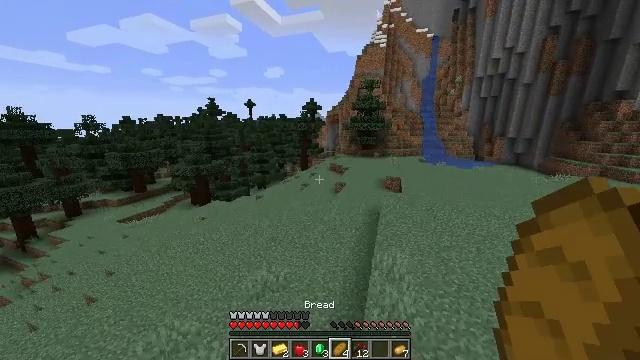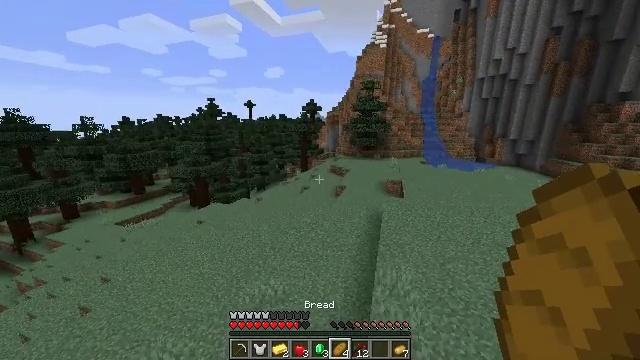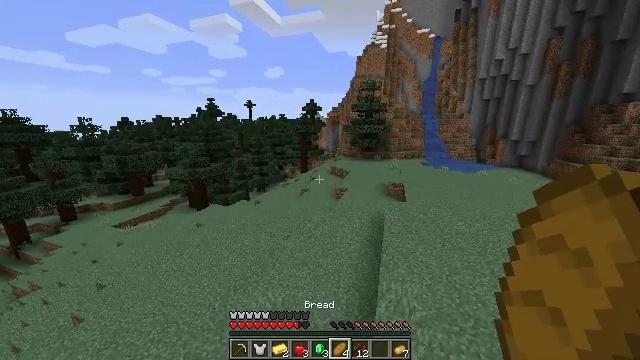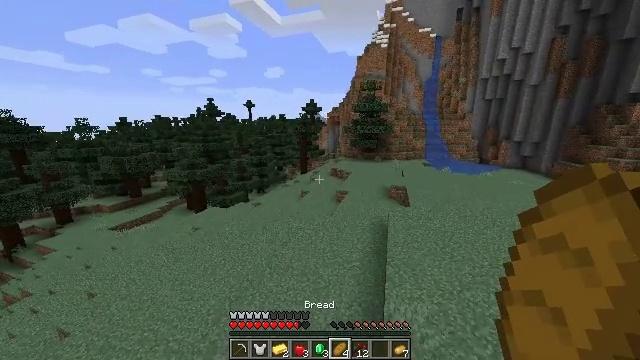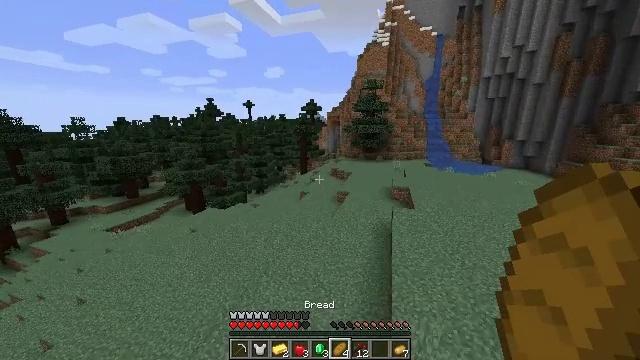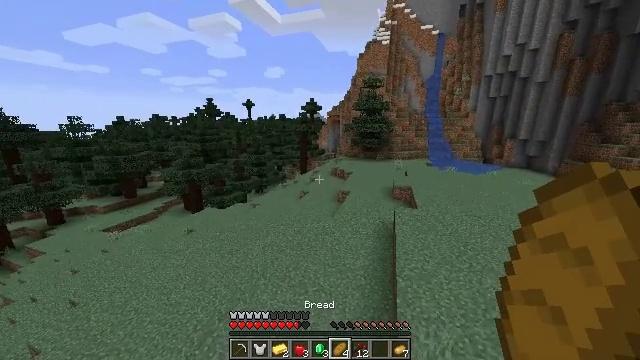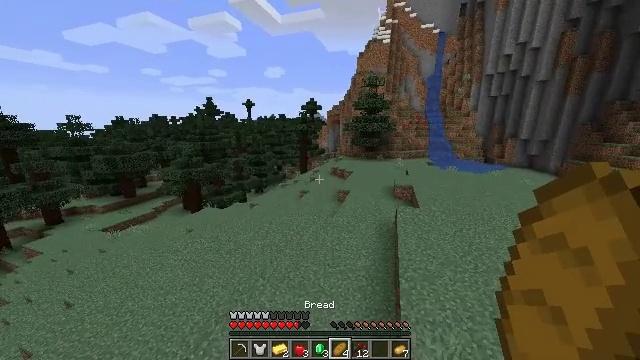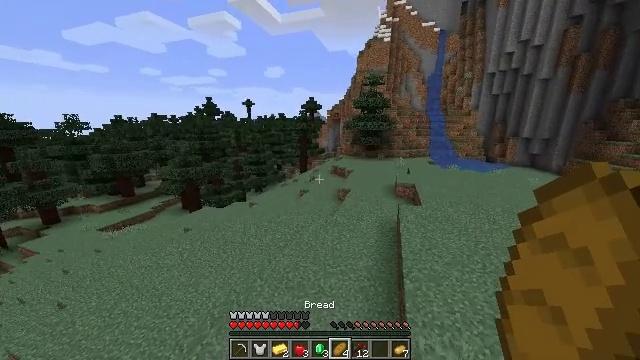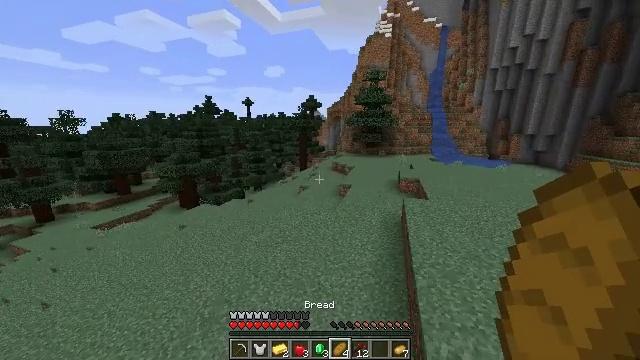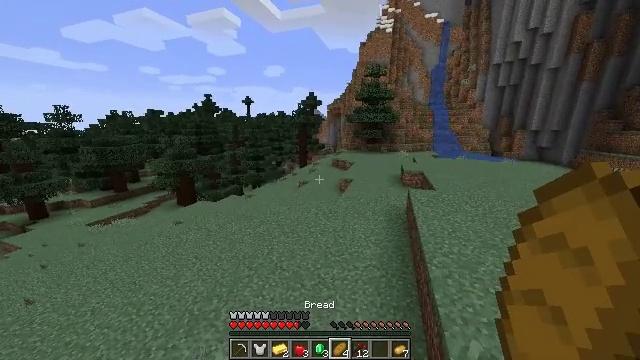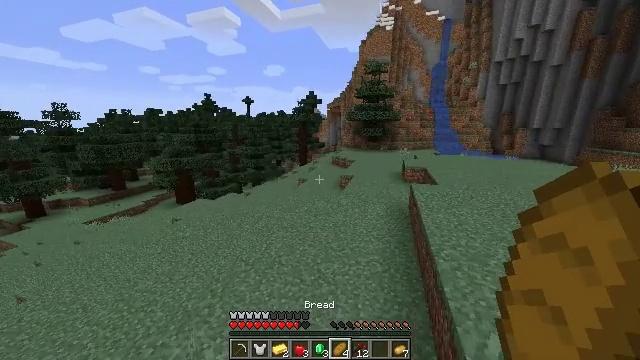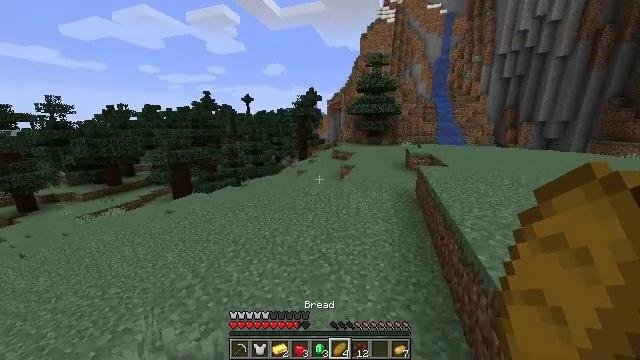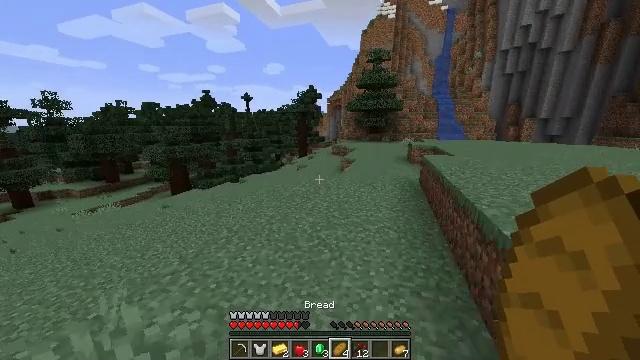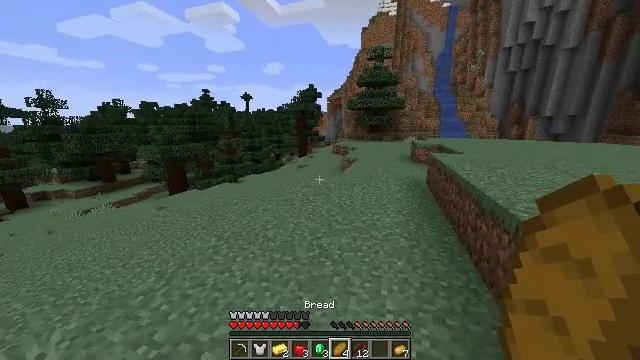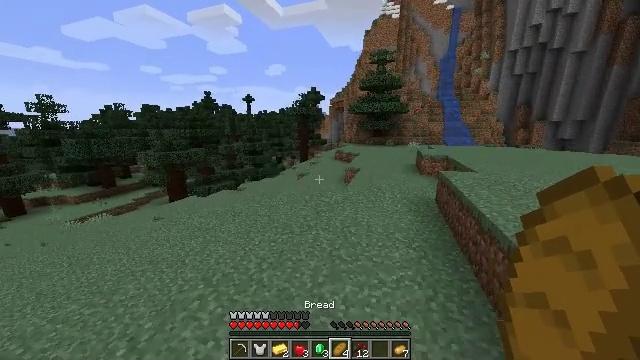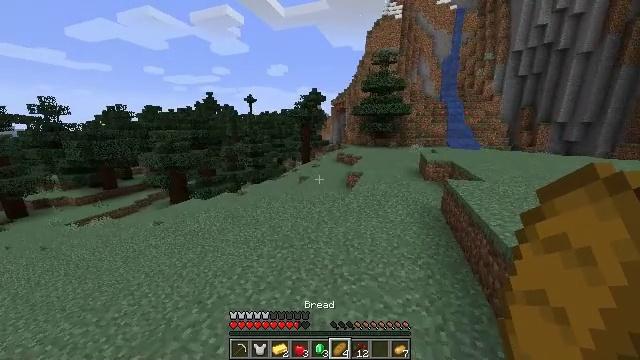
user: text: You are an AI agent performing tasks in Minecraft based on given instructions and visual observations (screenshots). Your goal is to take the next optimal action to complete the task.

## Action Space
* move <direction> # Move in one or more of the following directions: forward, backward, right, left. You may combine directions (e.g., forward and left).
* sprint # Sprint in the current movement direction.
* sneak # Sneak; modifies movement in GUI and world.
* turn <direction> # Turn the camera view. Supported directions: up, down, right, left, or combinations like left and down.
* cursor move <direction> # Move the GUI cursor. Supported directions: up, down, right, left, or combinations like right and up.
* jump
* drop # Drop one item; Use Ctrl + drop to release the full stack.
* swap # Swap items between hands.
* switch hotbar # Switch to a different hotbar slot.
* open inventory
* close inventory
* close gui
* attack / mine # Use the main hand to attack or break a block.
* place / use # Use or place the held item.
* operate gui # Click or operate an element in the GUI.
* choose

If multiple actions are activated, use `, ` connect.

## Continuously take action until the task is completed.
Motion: motion action
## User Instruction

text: Gather materials from the sweet berry bush.
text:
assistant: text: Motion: move forward, sprint, jump
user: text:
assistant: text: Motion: move forward, sprint, jump
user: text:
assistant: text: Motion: move forward, sprint, jump
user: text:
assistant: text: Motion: move forward, sprint, jump
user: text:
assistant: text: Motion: move forward, sprint, jump
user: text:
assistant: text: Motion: move forward, sprint, jump
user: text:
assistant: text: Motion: move forward, sprint, jump
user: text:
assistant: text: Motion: move forward, sprint, jump
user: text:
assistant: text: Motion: move forward, sprint, jump
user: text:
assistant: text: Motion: move forward, sprint, jump
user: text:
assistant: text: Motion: move forward, sprint, jump
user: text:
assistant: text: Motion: move forward, sprint, jump
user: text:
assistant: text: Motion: move forward, sprint, jump
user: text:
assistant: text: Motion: move forward, sprint, jump
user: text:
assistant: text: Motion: move forward, sprint, jump
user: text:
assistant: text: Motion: move forward, sprint, jump
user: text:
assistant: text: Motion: move forward, sprint, jump
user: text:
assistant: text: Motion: move forward, sprint, jump
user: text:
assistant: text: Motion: move forward, sprint, jump
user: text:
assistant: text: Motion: move forward, sprint, jump
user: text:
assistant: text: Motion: move forward, sprint, jump
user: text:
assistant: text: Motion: move forward, sprint, jump
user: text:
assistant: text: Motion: move forward, sprint, jump
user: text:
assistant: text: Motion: move forward, sprint, jump
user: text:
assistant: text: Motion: move forward, sprint, jump
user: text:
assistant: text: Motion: move forward, sprint, jump
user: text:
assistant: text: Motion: move forward, sprint, jump
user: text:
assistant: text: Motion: move forward, sprint, jump
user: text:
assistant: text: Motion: move forward, sprint, jump
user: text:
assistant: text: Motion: move forward, sprint, jump